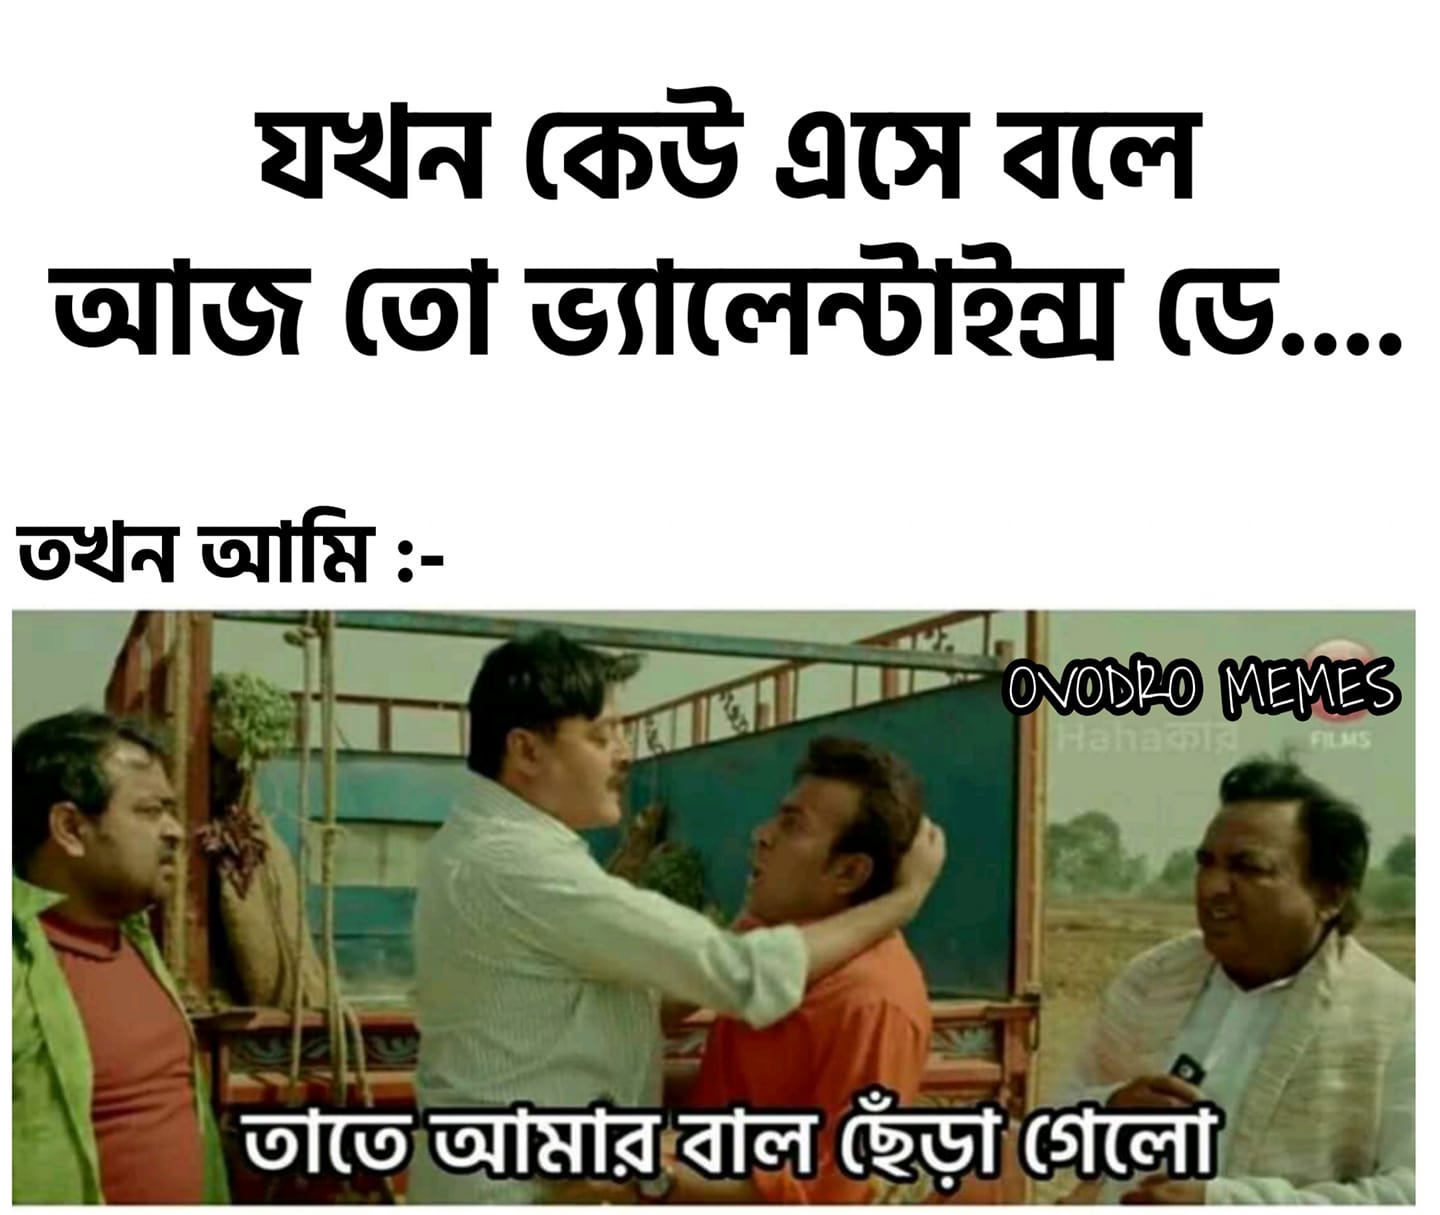
Text: যখন কেউ এসে বলে আজকে তো ভ্যালেন্টাইন্স ডে... তখন আমি :- তাতে আমার বাল ছেড়া গেলো
Label: Non Hate